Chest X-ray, PA view. Patient: 39 years old, sex M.
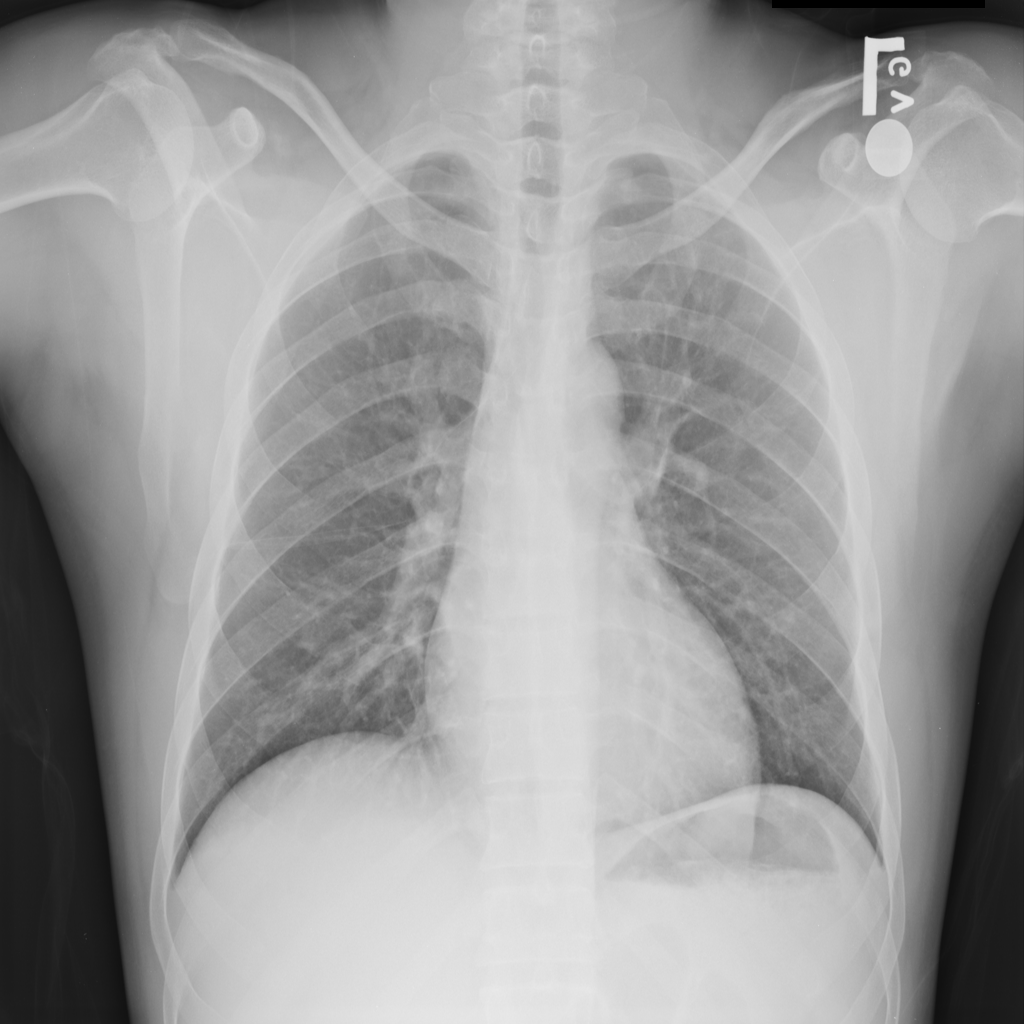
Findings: Infiltration, Nodule